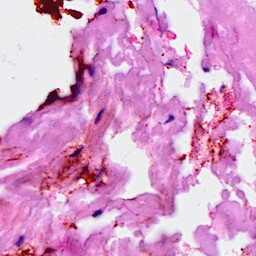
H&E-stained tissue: Breast